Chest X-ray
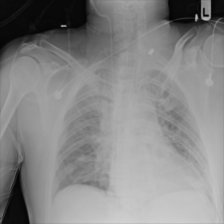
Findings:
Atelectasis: negative
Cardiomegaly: negative
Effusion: negative
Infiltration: negative
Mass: negative
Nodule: negative
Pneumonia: negative
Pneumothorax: negative
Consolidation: negative
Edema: negative
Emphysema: negative
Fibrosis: negative
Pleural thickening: negative
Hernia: negative